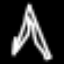
Label: The Eiffel Tower